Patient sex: M
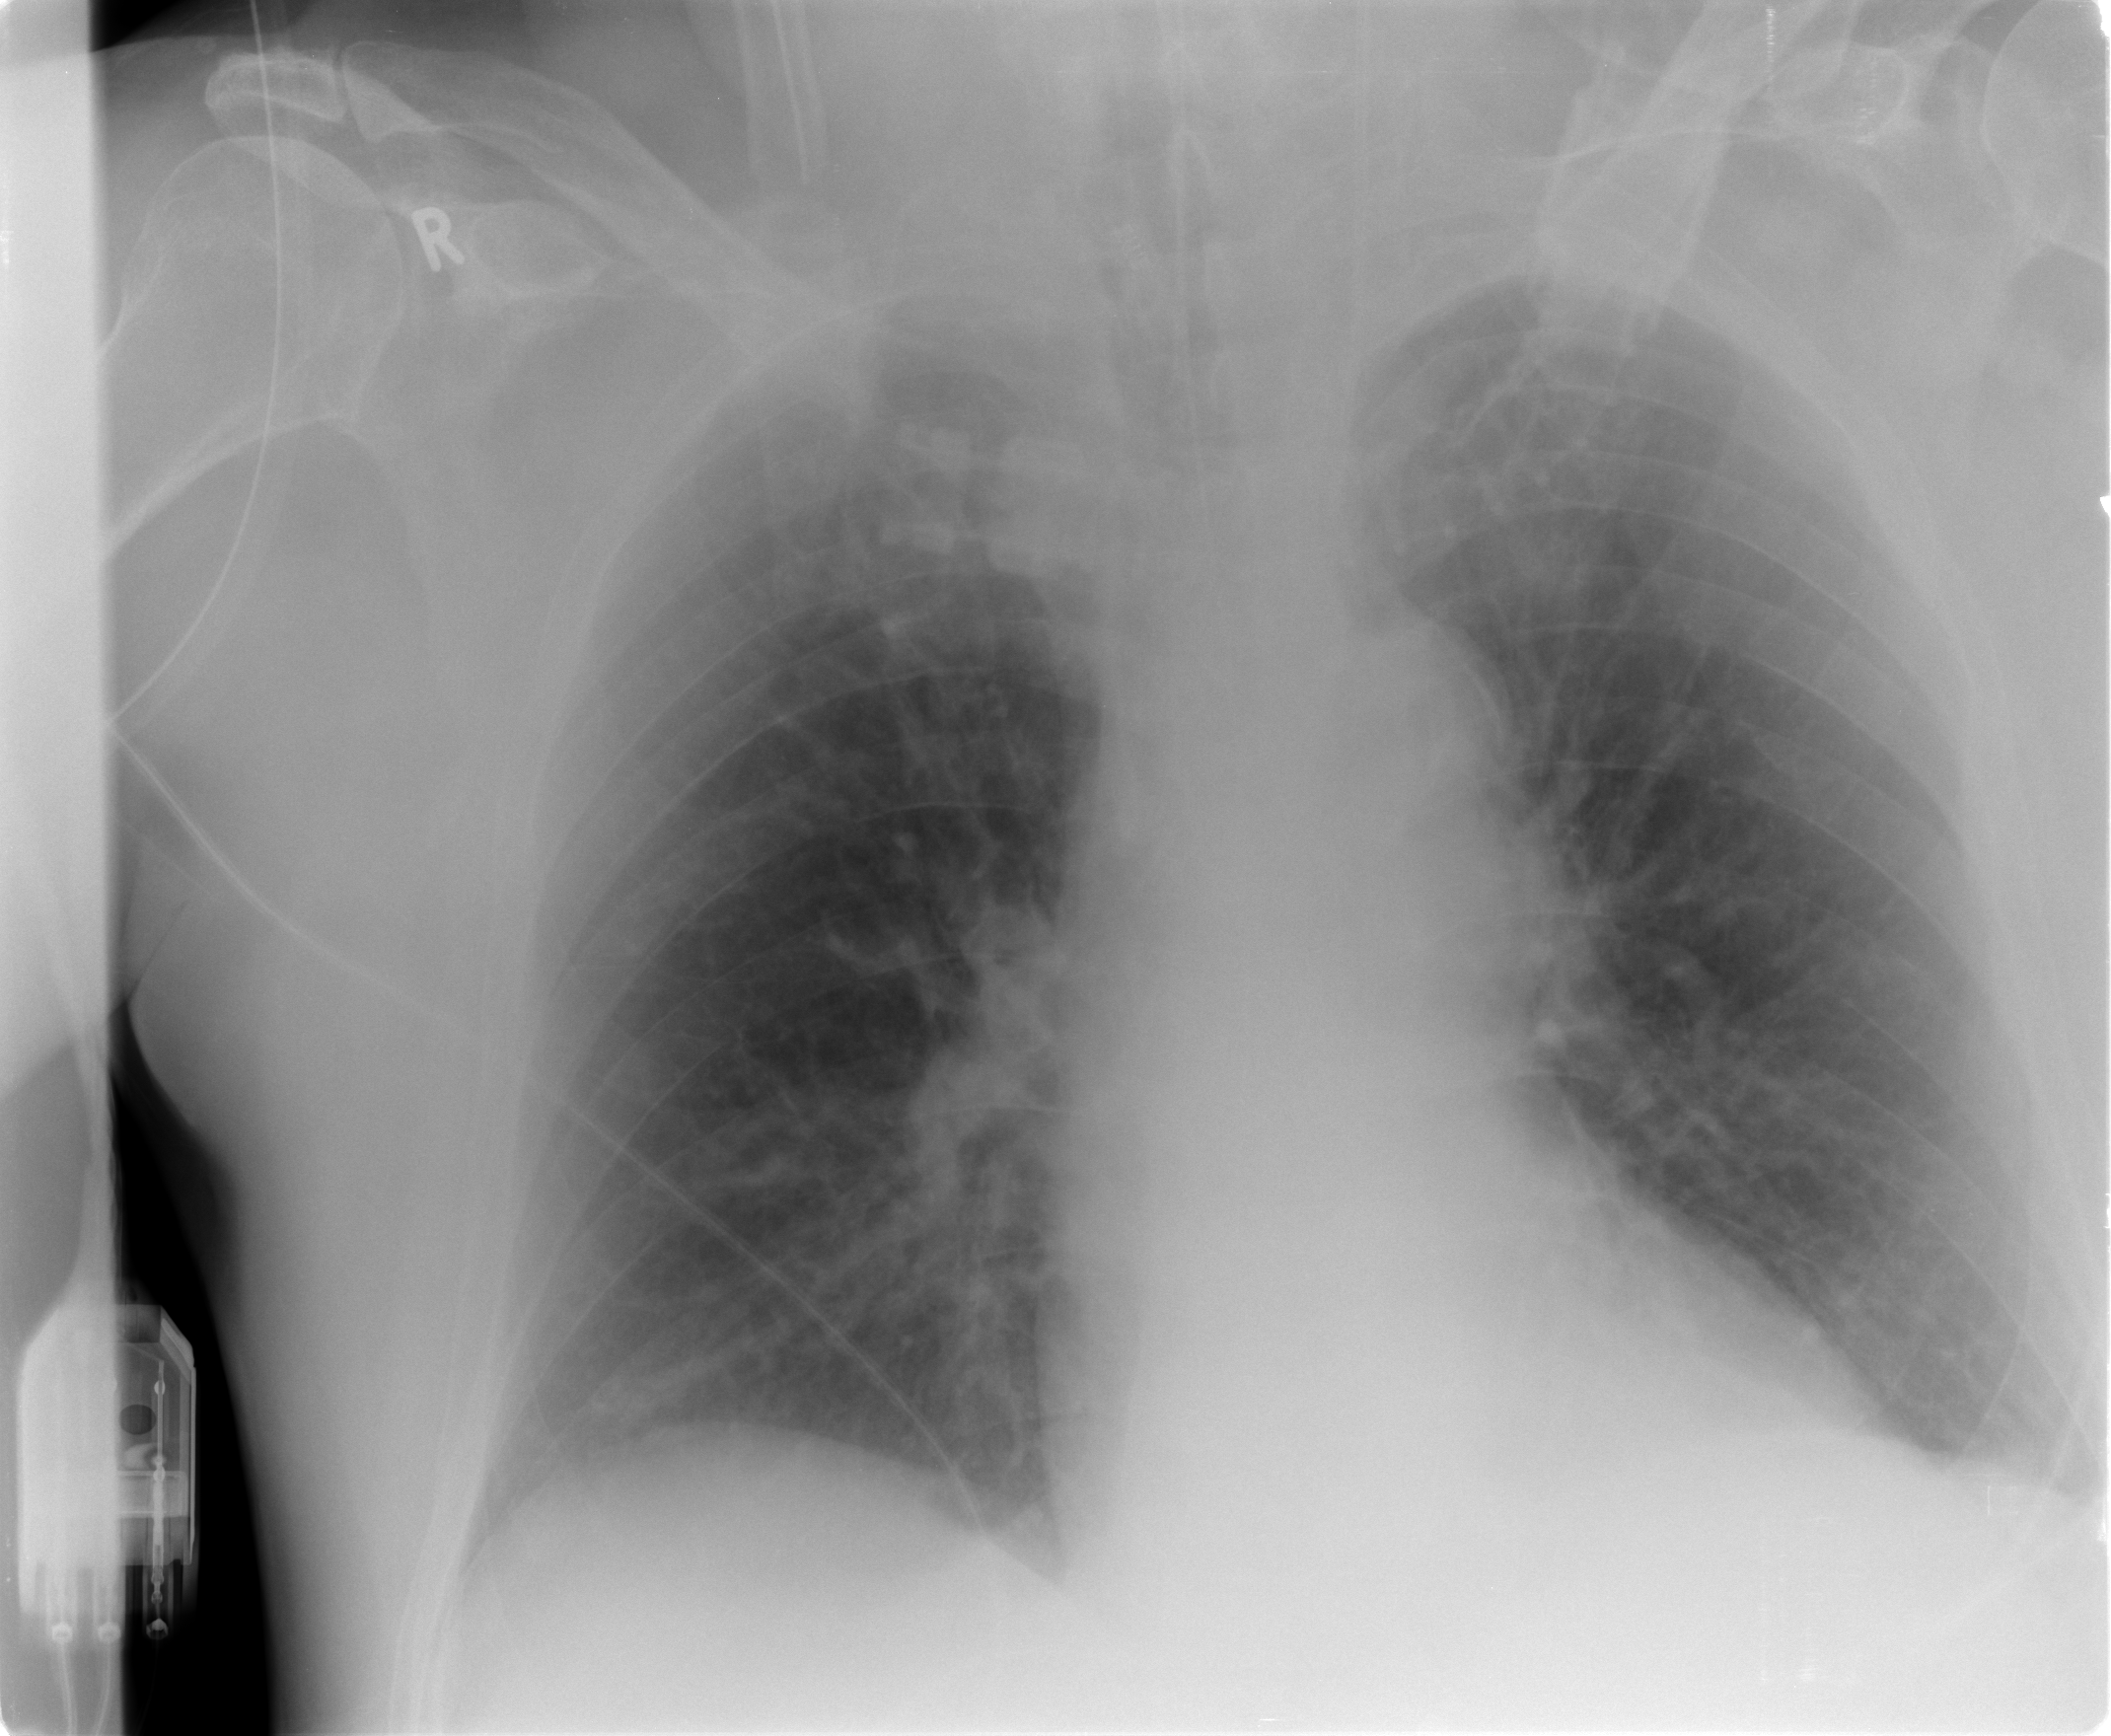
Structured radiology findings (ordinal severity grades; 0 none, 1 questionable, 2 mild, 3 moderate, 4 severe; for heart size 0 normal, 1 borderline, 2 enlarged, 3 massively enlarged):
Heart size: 0
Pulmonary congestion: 1
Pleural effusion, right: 0
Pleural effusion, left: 0
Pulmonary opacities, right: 0
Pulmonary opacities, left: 0
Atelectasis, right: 2
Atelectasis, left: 0